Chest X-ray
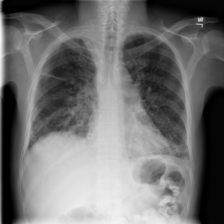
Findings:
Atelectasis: negative
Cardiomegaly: negative
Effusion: positive
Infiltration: negative
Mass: negative
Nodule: negative
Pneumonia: negative
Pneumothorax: negative
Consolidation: negative
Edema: positive
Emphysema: negative
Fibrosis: negative
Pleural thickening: negative
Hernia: negative